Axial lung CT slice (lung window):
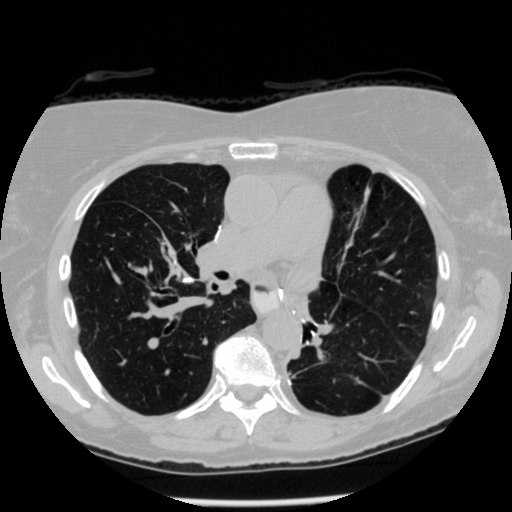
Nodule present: no